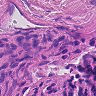
Metastatic tissue present: no